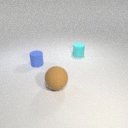
small cyan rubber cylinder to the right of small blue rubber cylinder